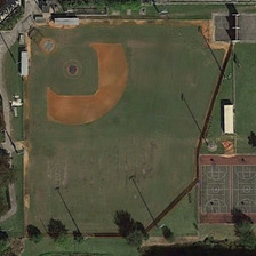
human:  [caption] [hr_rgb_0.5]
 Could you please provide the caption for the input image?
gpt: a polygon baseball field next to some basketball court .

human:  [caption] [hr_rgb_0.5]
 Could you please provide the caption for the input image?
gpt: a baseball field and two other sports fields are lying among trees and buildings .

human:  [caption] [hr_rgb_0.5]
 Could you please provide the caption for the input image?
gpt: the polygonal baseball fields are next to some basketball playgrounds .

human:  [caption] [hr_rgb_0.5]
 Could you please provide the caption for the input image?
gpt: the large lawn contains a baseballfield with several basketball courts besides it .

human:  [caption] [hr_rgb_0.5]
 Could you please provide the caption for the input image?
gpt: a baseball field is near several green trees and two basketball fields .